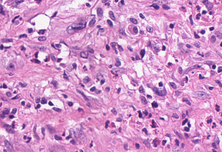
Tumor epithelial tissue: no
Tumor-associated stroma tissue: yes
Normal tissue: no